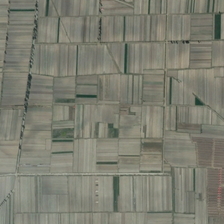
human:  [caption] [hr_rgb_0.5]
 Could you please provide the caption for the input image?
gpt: many pieces of farmlands are together .

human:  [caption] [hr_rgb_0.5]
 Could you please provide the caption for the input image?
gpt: many pieces of farmlands are together .

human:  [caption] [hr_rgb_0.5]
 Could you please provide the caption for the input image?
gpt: many pieces of farmlands are together .

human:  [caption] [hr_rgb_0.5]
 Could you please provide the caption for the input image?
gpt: many pieces of farmlands are together .

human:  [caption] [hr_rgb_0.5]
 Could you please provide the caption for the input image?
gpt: many pieces of farmlands are together .